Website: crate-barrel
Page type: payment
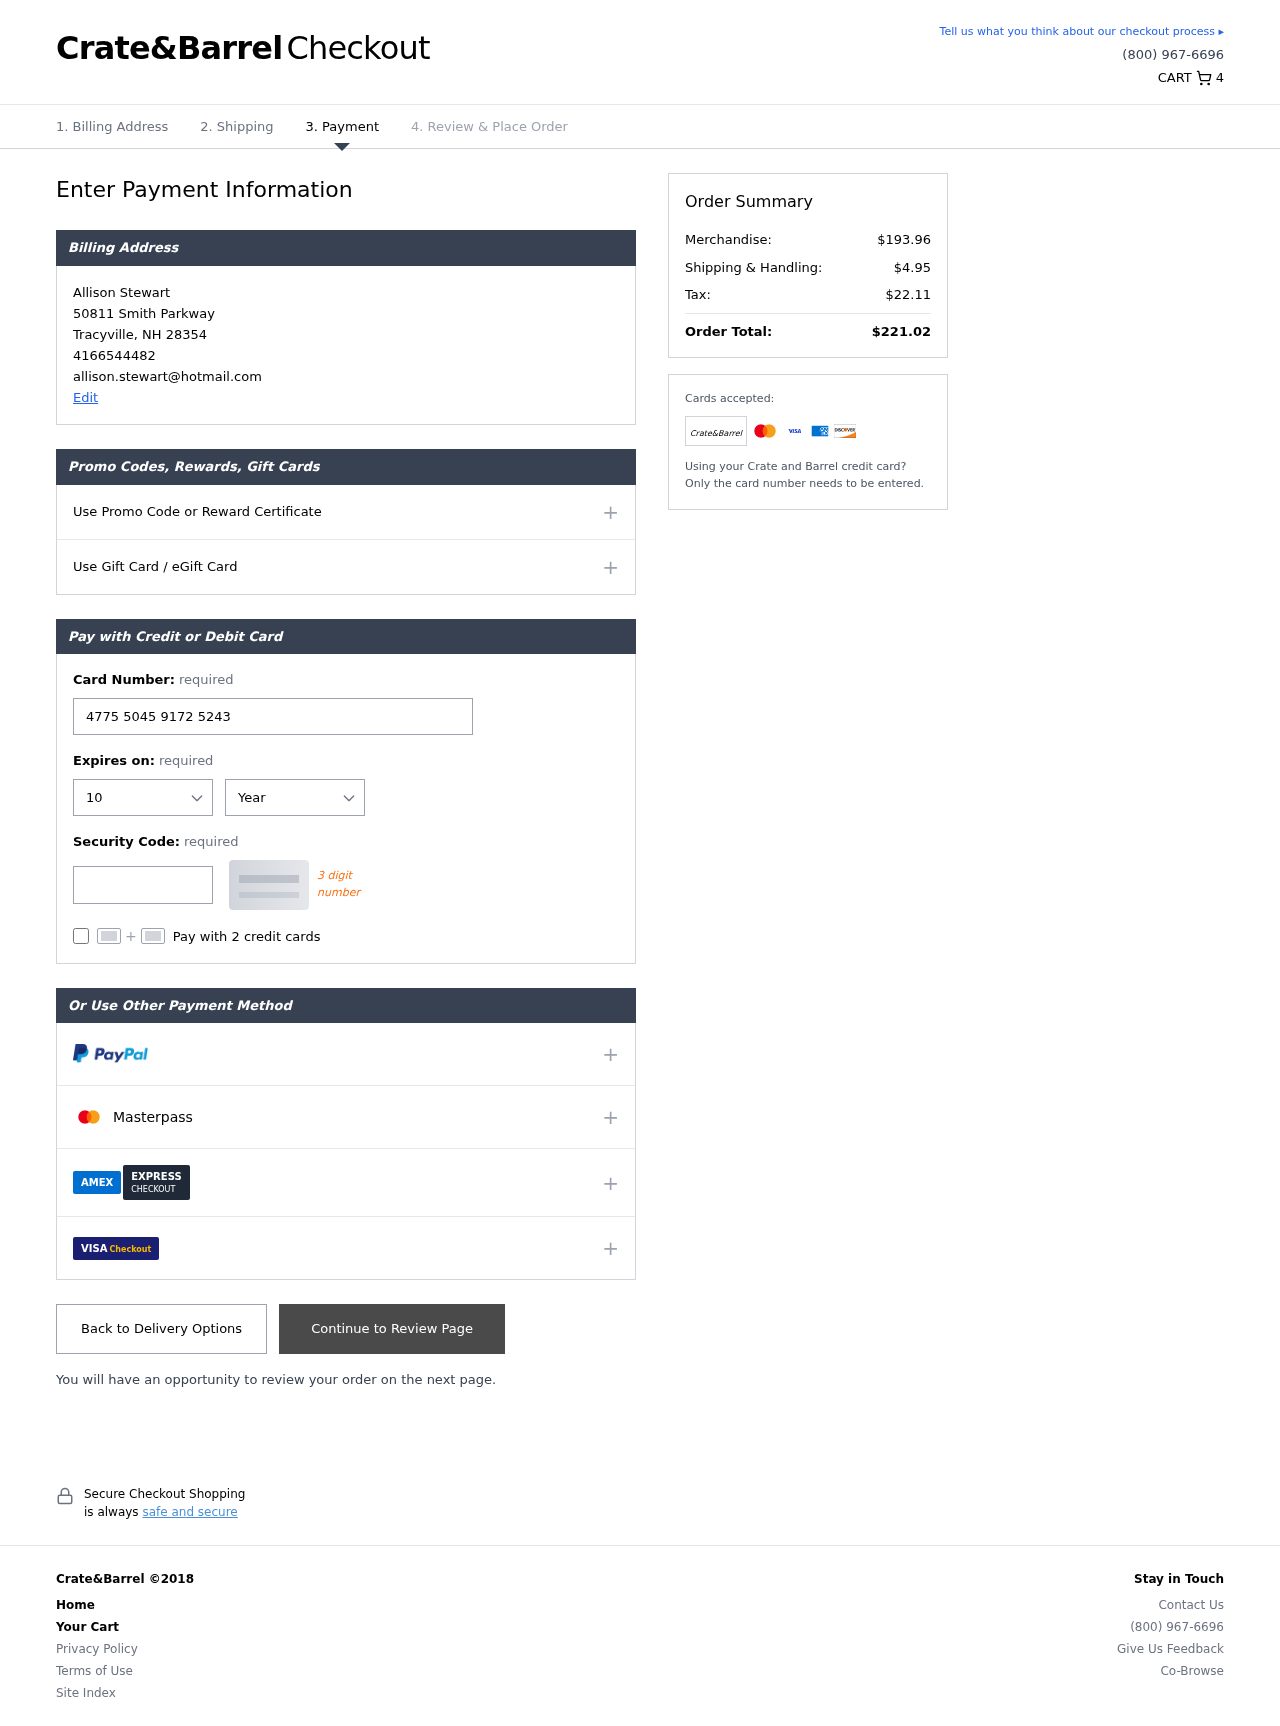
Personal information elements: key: PII_CARD_CVV
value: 162
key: PII_CARD_EXPIRY_MONTH
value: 10
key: PII_CARD_EXPIRY_YEAR
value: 29
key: PII_CARD_NUMBER
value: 4775 5045 9172 5243
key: PII_CITY
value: Tracyville
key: PII_EMAIL
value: allison.stewart@hotmail.com
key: PII_FULLNAME
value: Allison Stewart
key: PII_PHONE
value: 4166544482
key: PII_POSTCODE
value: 28354
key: PII_STATE_ABBR
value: NH
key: PII_STREET
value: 50811 Smith Parkway
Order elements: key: ORDER_NUM_ITEMS
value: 4
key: ORDER_SUBTOTAL
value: $193.96
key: ORDER_SHIPPING_COST
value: $4.95
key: ORDER_TAX
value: $22.11
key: ORDER_TOTAL
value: $221.02